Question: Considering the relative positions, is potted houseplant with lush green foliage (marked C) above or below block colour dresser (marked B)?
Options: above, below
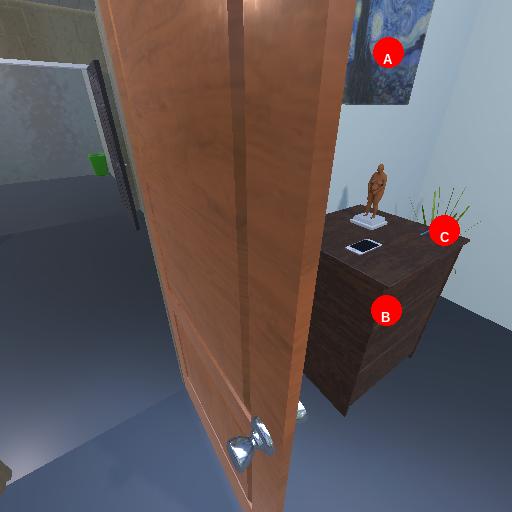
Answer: above